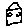
Label: house